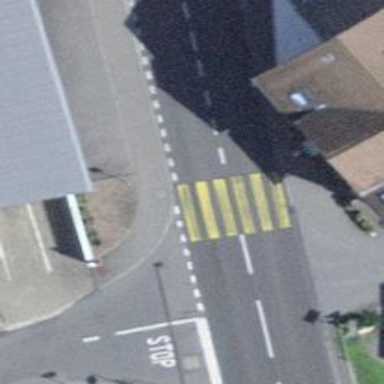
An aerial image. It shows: Uncontrolled zebra crossing on the road.